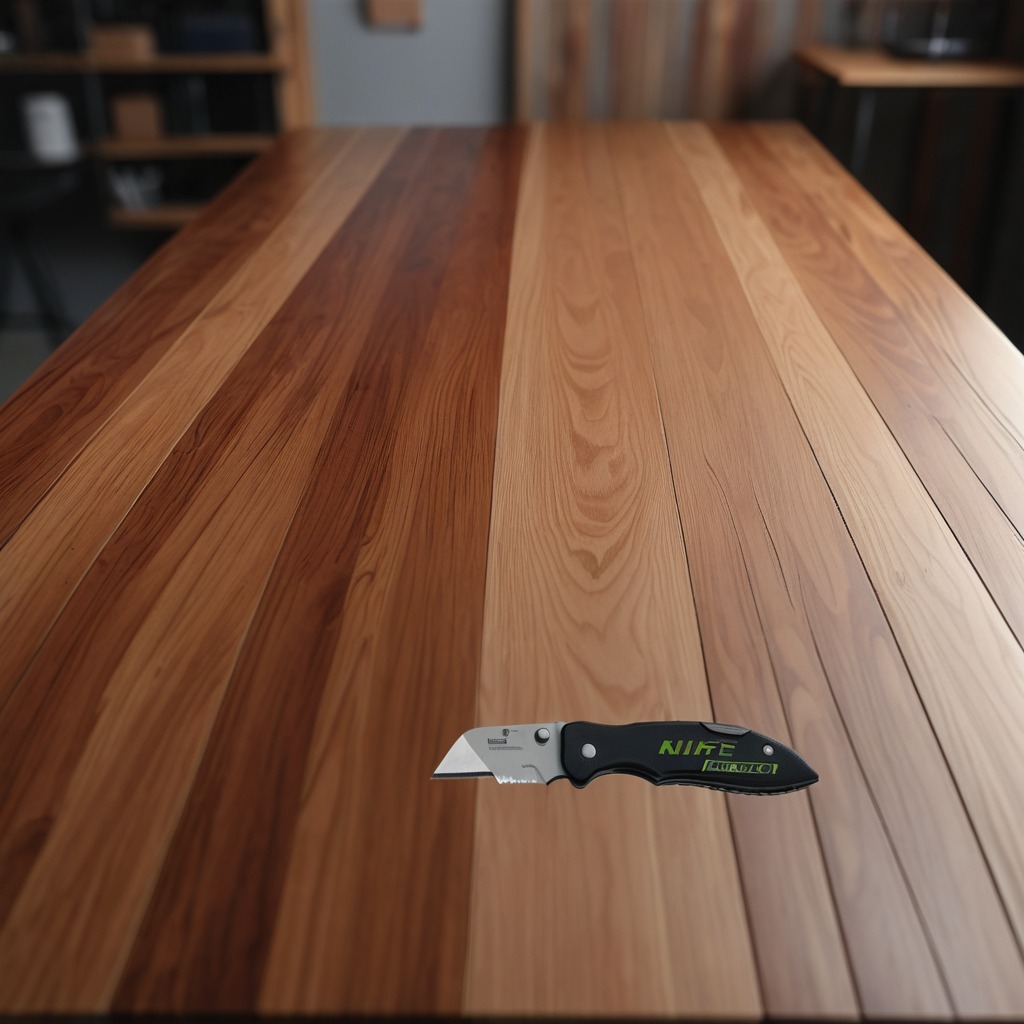
A utility knife is lying on the wooden table in a carpentry studio with rich wood textures side lighting.